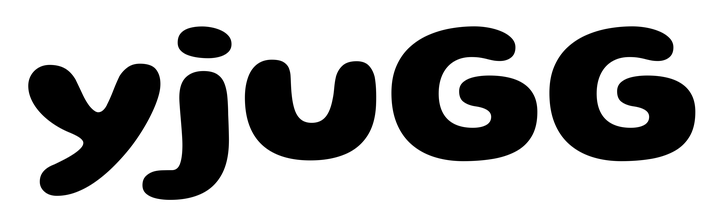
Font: Gluten_Bold